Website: home-depot
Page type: receipt
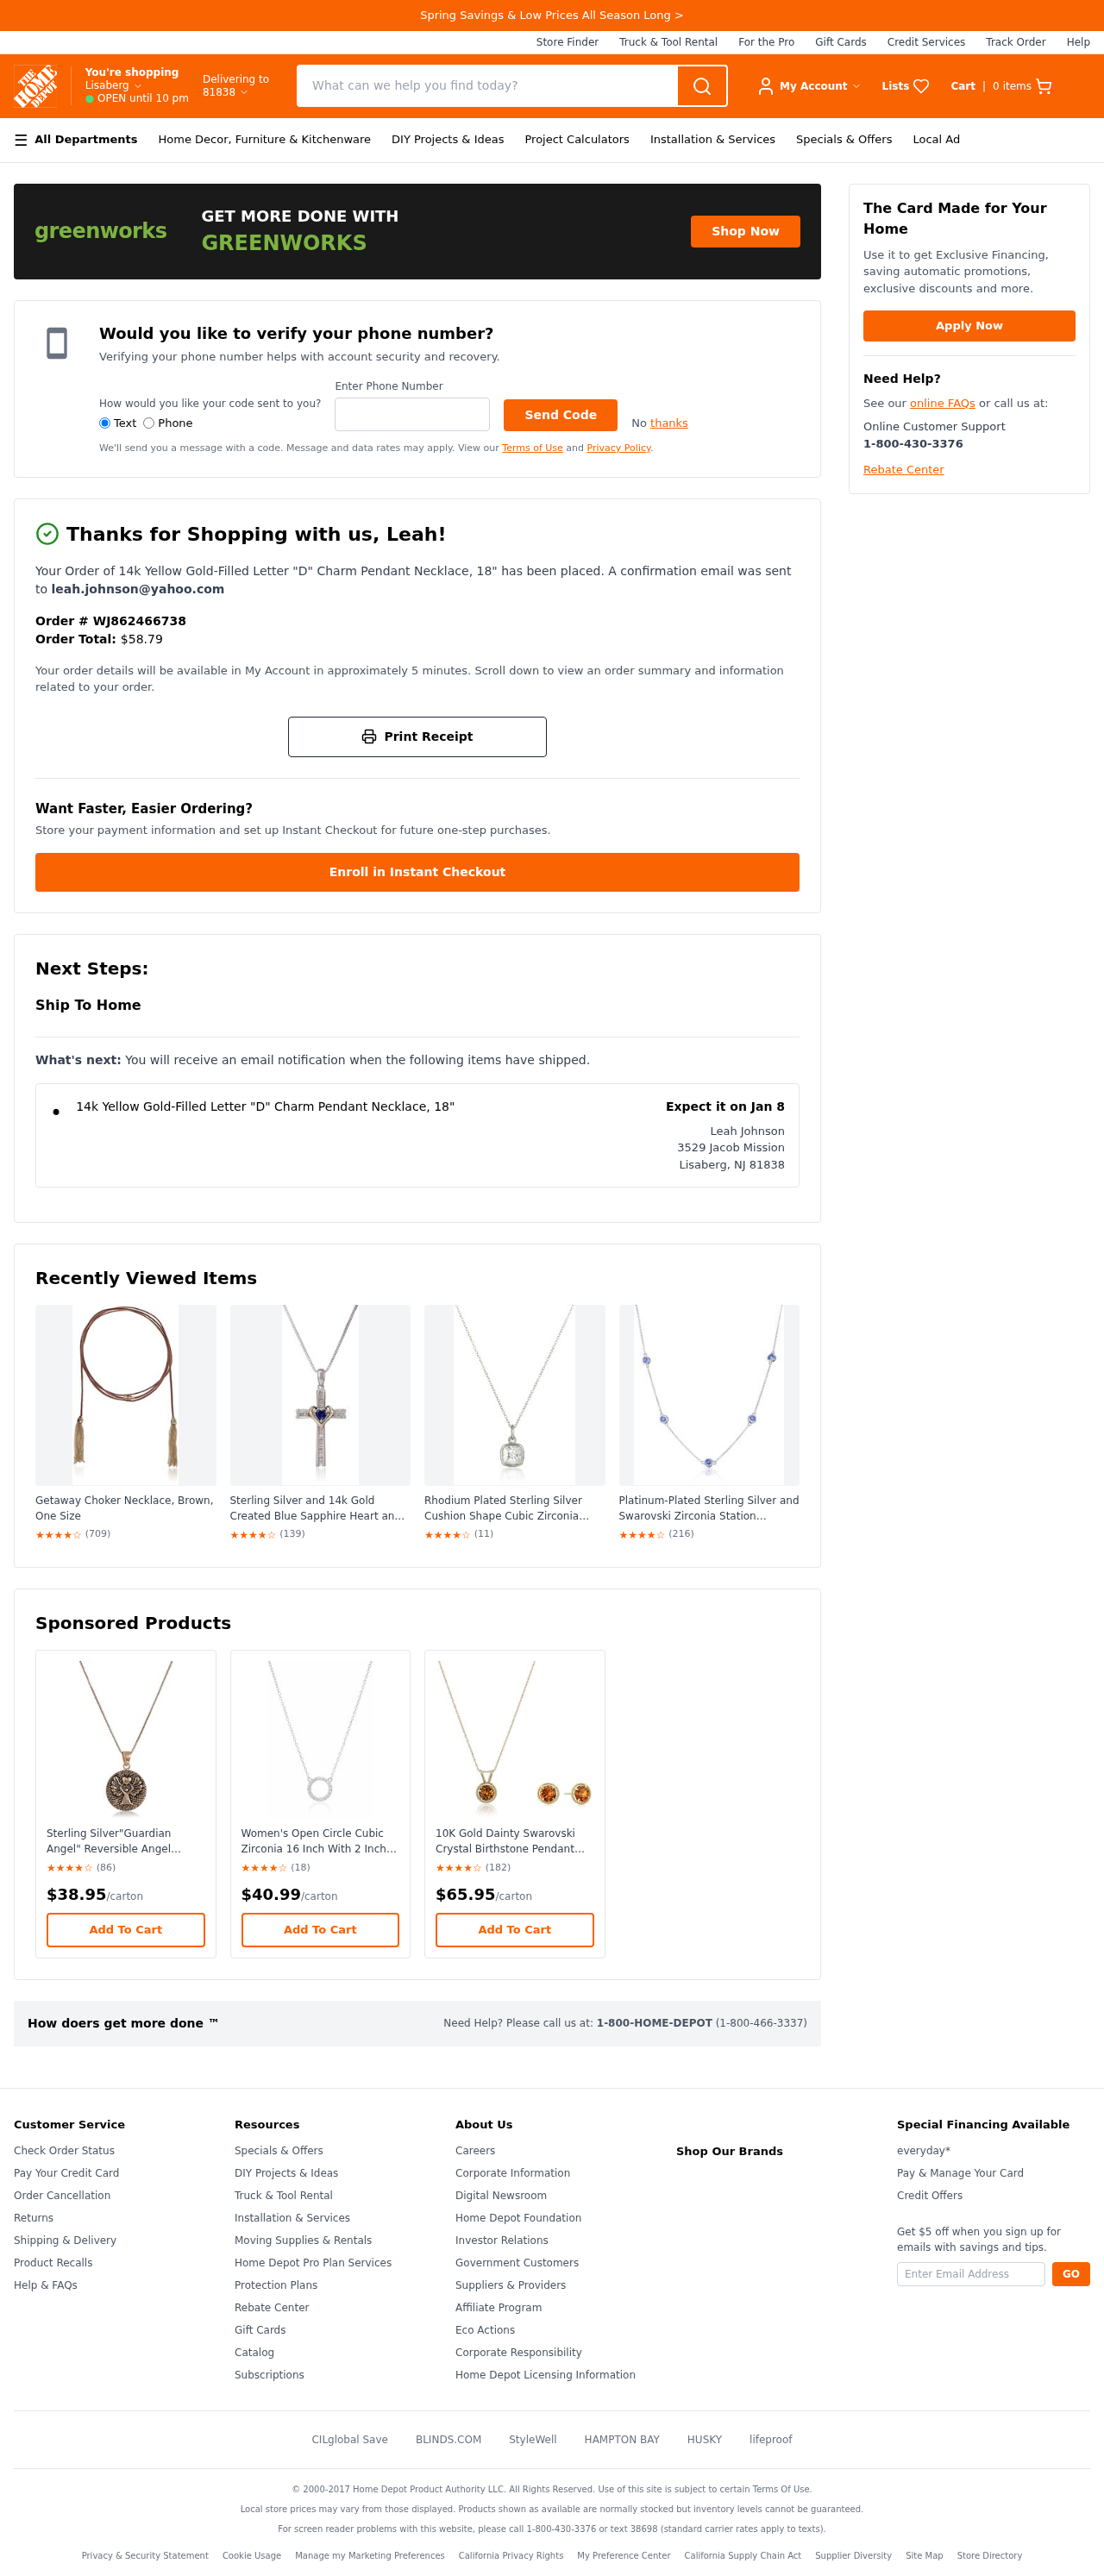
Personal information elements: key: PII_CITY
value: Lisaberg
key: PII_CITY_STATE_ZIP
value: Lisaberg, NJ 81838
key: PII_EMAIL
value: leah.johnson@yahoo.com
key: PII_FIRSTNAME
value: Leah
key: PII_FULLNAME
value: Leah Johnson
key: PII_PHONE
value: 5185136649
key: PII_POSTCODE
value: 81838
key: PII_STREET
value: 3529 Jacob Mission
Product elements: key: PRODUCT1_NAME
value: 14k Yellow Gold-Filled Letter "D" Charm Pendant Necklace, 18"
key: PRODUCT2_NAME
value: Getaway Choker Necklace, Brown, One Size
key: PRODUCT2_RATING
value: ★★★★☆
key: PRODUCT2_NUM_RATINGS
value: (709)
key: PRODUCT3_NAME
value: Sterling Silver and 14k Gold Created Blue Sapphire Heart and Diamond-Accent Cross Pendant Necklace,
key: PRODUCT3_RATING
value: ★★★★☆
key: PRODUCT3_NUM_RATINGS
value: (139)
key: PRODUCT4_NAME
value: Rhodium Plated Sterling Silver Cushion Shape Cubic Zirconia 7mm Pendant Necklace (2 cttw), 18"
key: PRODUCT4_RATING
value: ★★★★☆
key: PRODUCT4_NUM_RATINGS
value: (11)
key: PRODUCT5_NAME
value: Platinum-Plated Sterling Silver and Swarovski Zirconia Station Necklace
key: PRODUCT5_RATING
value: ★★★★☆
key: PRODUCT5_NUM_RATINGS
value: (216)
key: PRODUCT6_NAME
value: Sterling Silver"Guardian Angel" Reversible Angel Pendant Necklace, 18"
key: PRODUCT6_RATING
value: ★★★★☆
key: PRODUCT6_NUM_RATINGS
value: (86)
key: PRODUCT6_PRICE
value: $38.95
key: PRODUCT7_NAME
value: Women's Open Circle Cubic Zirconia 16 Inch With 2 Inch Extender Pendant Necklace, Sterling Silver
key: PRODUCT7_RATING
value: ★★★★☆
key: PRODUCT7_NUM_RATINGS
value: (18)
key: PRODUCT7_PRICE
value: $40.99
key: PRODUCT8_NAME
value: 10K Gold Dainty Swarovski Crystal Birthstone Pendant Necklace with Stud Earrings Set, November
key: PRODUCT8_RATING
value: ★★★★☆
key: PRODUCT8_NUM_RATINGS
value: (182)
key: PRODUCT8_PRICE
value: $65.95
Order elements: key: ORDER_NUM_ITEMS
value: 0
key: ORDER_ID
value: WJ862466738
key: ORDER_TOTAL
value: $58.79
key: ORDER_DELIVERY_DATE
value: Expect it on Jan 8